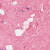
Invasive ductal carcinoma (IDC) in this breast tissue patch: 0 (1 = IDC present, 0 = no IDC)